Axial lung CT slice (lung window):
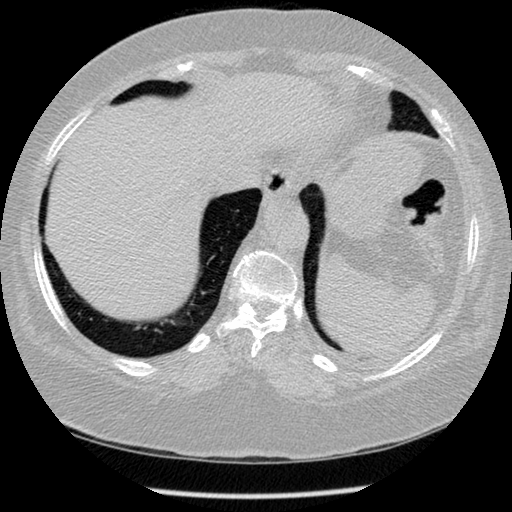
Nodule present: no